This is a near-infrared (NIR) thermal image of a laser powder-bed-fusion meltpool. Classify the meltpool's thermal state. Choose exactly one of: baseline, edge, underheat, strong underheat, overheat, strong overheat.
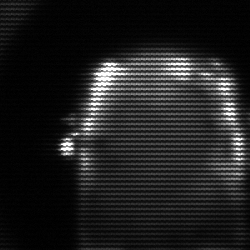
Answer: baseline